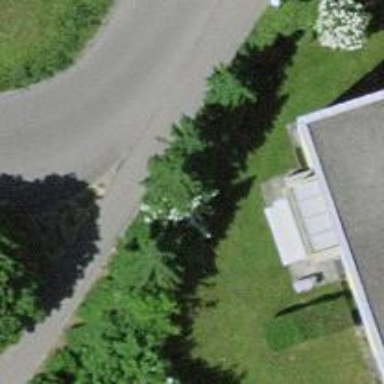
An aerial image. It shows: Street cabinet meant for power infrastructure.